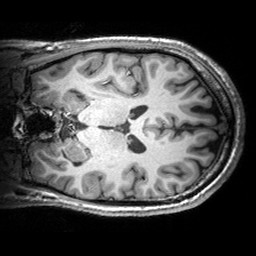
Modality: T1w
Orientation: coronal
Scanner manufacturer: siemens
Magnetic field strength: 3 T
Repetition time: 2.53 s
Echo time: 0.00299 s